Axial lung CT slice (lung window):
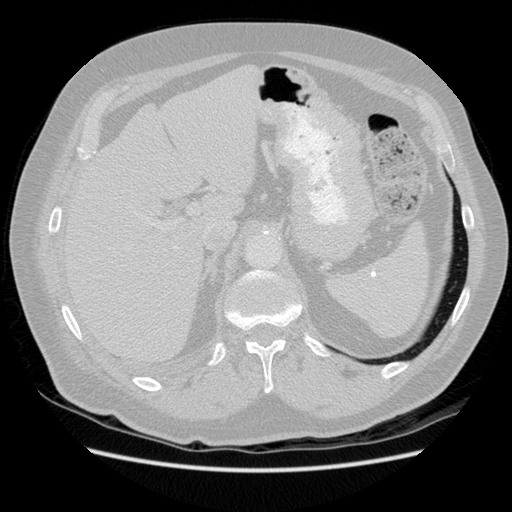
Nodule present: no